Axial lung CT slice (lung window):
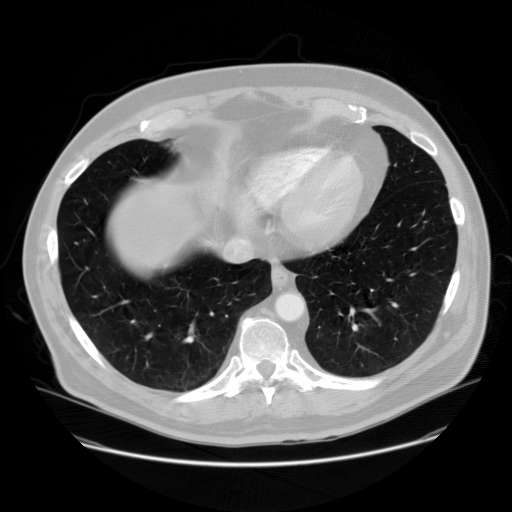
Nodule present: no